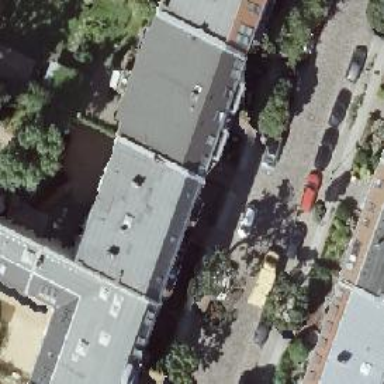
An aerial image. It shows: Saltbox-shaped roof distinguishes these apartments.